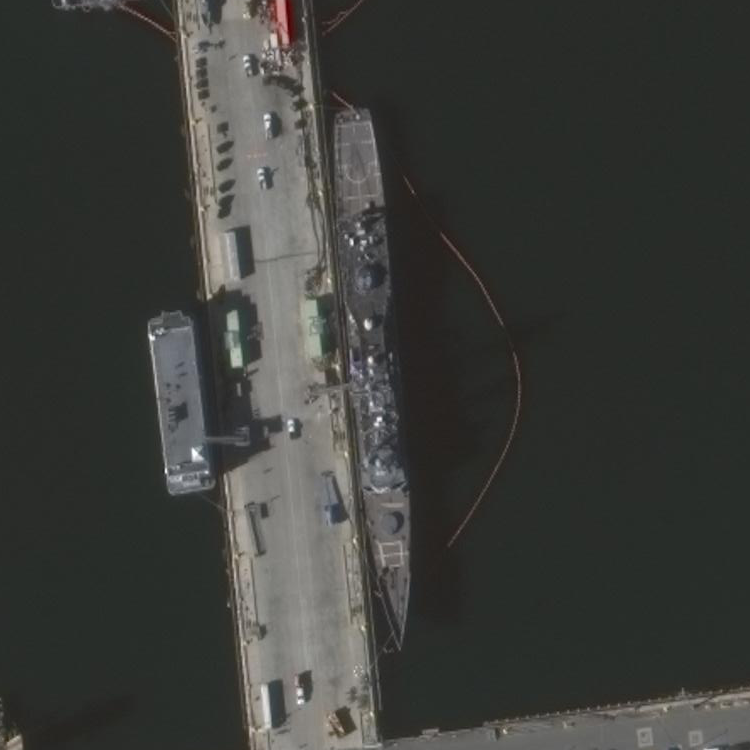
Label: cruiser